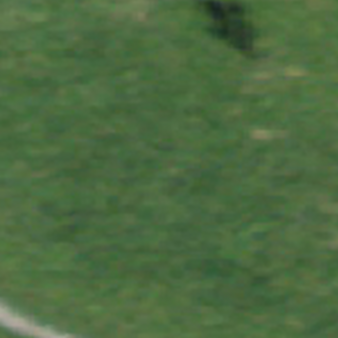
Label: other